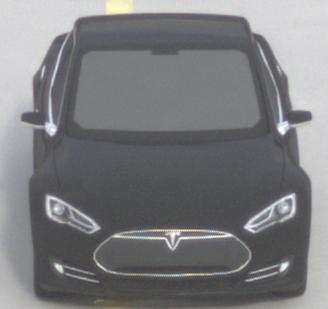
Make: Tesla
Model: Model S 60
Detailed model: Model S
Model produced from: 2013/10
Model produced until: 2014/10
Doors: 5
Color: black
Road condition: dry road
Daytime: morning or afternoon
Contrast: low contrast